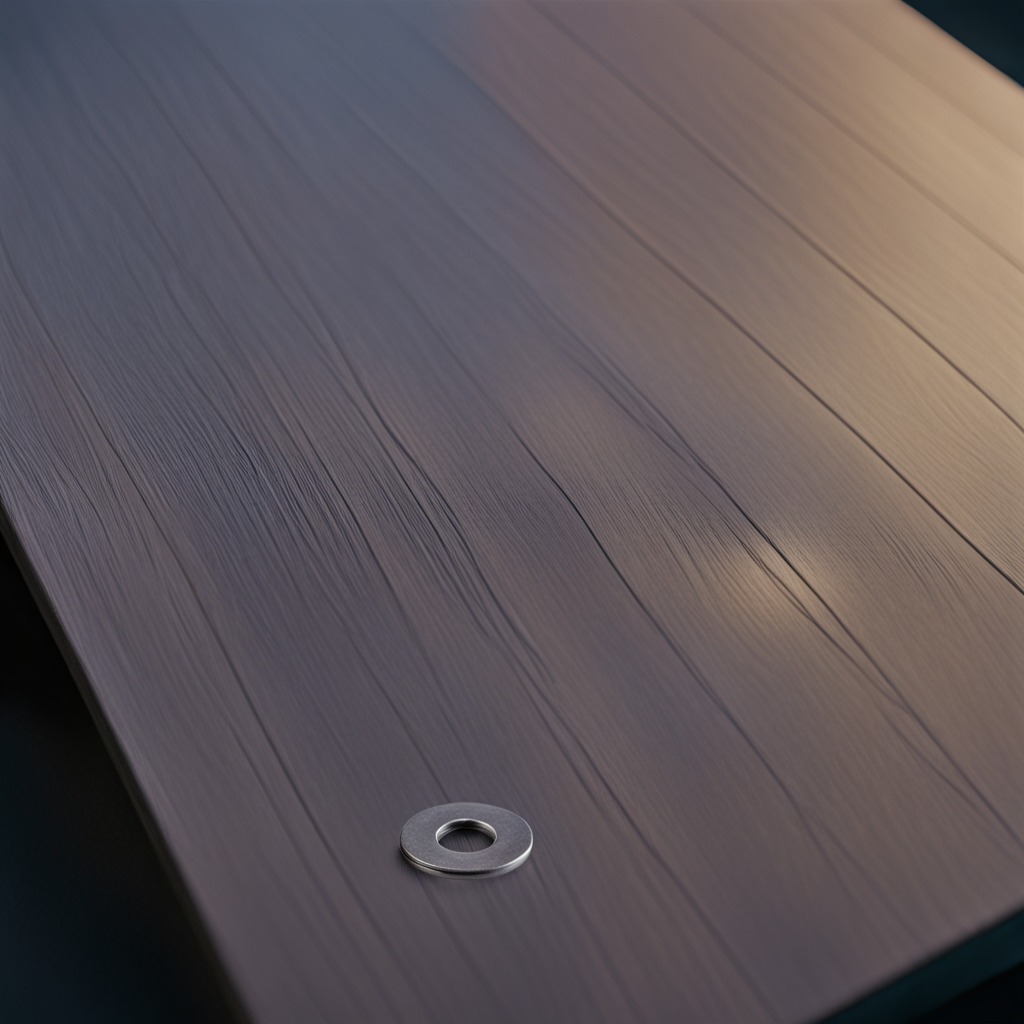
A flat metal washer lies on the old table with faint burn marks in a small garage at twilight.